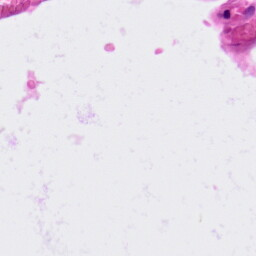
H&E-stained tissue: Lung